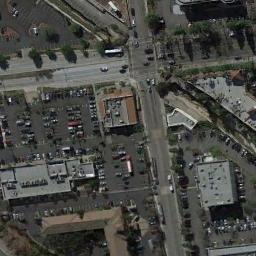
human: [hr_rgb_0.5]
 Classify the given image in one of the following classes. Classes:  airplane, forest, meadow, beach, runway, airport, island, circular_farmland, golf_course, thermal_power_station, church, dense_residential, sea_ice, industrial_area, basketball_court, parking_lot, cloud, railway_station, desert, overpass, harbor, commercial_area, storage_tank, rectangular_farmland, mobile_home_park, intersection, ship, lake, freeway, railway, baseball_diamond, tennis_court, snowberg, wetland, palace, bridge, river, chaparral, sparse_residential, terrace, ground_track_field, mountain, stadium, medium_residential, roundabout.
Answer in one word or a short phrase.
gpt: intersection